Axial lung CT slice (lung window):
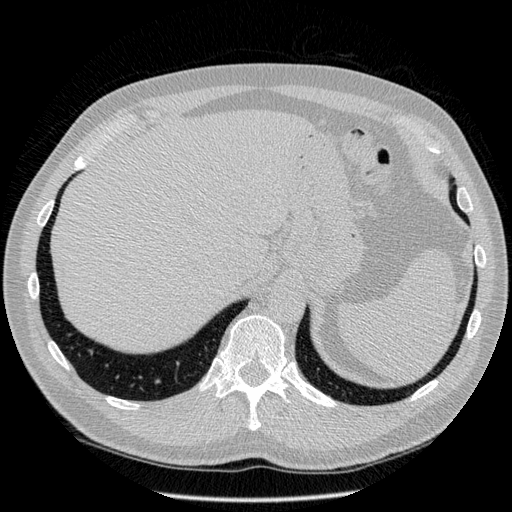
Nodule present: no